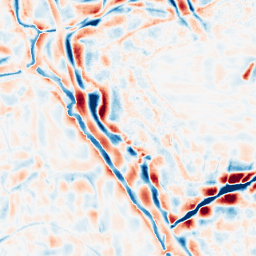
Category: wavelet
Decomposition family: wavelet_biorthogonal
Decomposition parameters: wavelet: bior4.4
level: 4
Upsampling method: sinc_blackman
Upsampling parameters: scale: 2
kernel_size: 4
Upsampling scale: 2